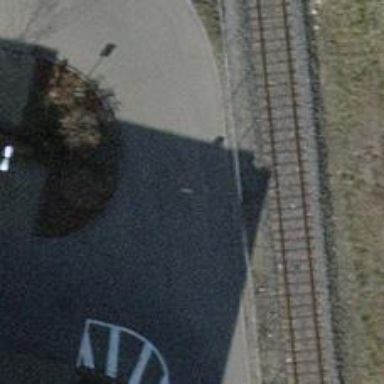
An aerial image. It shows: Bollard barrier.